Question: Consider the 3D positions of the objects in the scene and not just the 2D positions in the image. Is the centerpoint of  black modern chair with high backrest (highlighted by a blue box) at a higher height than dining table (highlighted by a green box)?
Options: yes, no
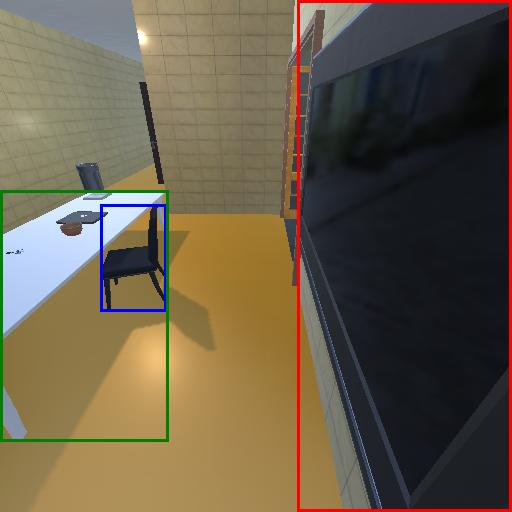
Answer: yes